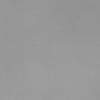
Label: dusty